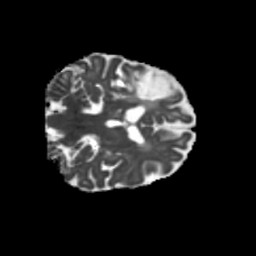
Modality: MD
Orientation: coronal
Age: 75
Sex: male
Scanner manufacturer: siemens
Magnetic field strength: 3 T
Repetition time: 5.25 s
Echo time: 0.08 s